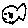
Label: fish